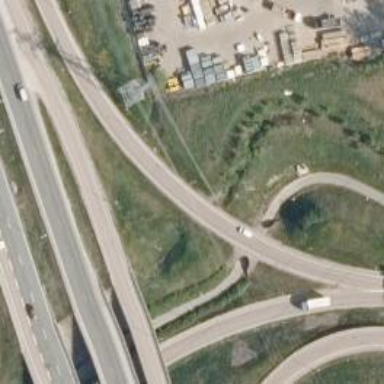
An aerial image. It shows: Trunk link highway with asphalt surface.